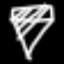
Label: diamond